Question: I have dynamic input fields generated from a jquery function. There is the ability to add or delete through button clicks these input fields. The fields are populated with data from mysql table. Each populated input has a unique ID fetched from the DB. When adding a new field I am getting the next 'AUTO_INCREMENT' from an ajax request. I am then able to increment +1 but for all fields. I only want to do this for the new fields. If by some reason an insert query transaction is made from another app it will update 'start increment from' field and then update the rest with the correct values (check to see what I mean jsFiddle(<URL>.
The problems is how to put it all together. I just want to follow to able to add a new field and assign it the appropriate next 'person_id' for db insert. <URL>
'''
<script>
$(document).ready(function () {
var $increment_num = $('#increment_num');
var interval = 100; //3000 = 3 seconds
function doAjax() {
$.ajax({
type: 'POST',
url: 'personAutoIncrement.php',
data: $(this).serialize(),
dataType: 'json',
success: function (data) {
var $cloned = $('#input_table tr');
var num = parseInt(data);
$increment_num.val(num);
$cloned.each(function(i){
$(this).find('[name^="increment_id"]').first().val(num+i);
})
},
complete: function (data) {
// Schedule the next
setTimeout(doAjax, interval);
}
});
}
setTimeout(doAjax, interval);
var click_count = 0;
$('#btnAdd').click(function () {
click_count++;
var $clones = $('#input_table tr'),
num = $clones.size() + 1,
next_num = parseInt($clones.last().find('input[name^="increment_id"]').val()) + 1,
$template = $clones.first(),
newSection = $template.clone().attr('id', 'pq_entry_'+num),
ident = 'increment_id_'+num;
person_id = 'person_id_'+num;
person_fname = 'person_fname_'+num;
person_lname = 'person_lname_'+num;
// clear out all sections of new input
newSection.find('input').not('[name^="increment_id"]').val('');
newSection.find('input[name^="increment_id"]').attr({
'id': ident,
'name': ident
}).val(/*next_num*/);
newSection.find('input[name^="person_id"]').attr({
'id': person_id,
'name': person_id
}).val(/*next_num*/);
newSection.find('input[name^="person_fname"]').attr({
'id': person_fname,
'name': person_fname
}).val(/*next_num*/);
$('#input_table').append(newSection);
$('#btnDel').prop('disabled', '');
if (num == 100) $('#btnAdd').prop('disabled', 'disabled');
});
$('#btnDel').click(function () {
var num = $('.clonedSection').length; // how many duplicate input fields we currently have
$('#pq_entry_' + num).remove(); // remove the last element
// enable the "add" button
$('#btnAdd').prop('disabled', '');
// if only one element remains, disable the "remove" button
if (num - 1 == 1) $('#btnDel').prop('disabled', 'disabled');
});
$('#btnDel').prop('disabled', 'disabled');
});
</script>
'''
html
'''
<table>
<thead>
<tr>
<th>ID from DB</th>
<th>First Name</th>
</tr>
</thead>
<tbody id="input_table">
<tr id="pq_entry_1">
<td><input type="text" id="increment_id_1" name="increment_id_1" readonly value="5" /></td>
<td><input type="text" name="first_name" placeholder="First Name" /></td>
</tr>
</tbody>
</table>
<input type='button' id='btnAdd' value='add text box' />
<input type='button' id='btnDel' value='Delete' /></br>
</table>
'''

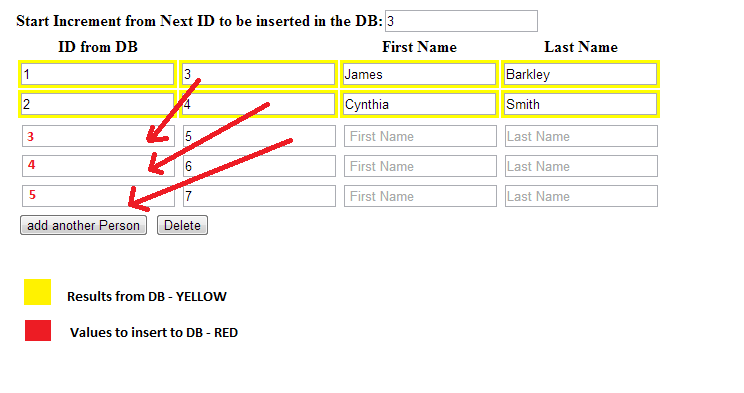
Answer: If I'm not mistaken, you are wanting to know how to increment certain rows, but allow others to be "frozen" (because they are saved to the database). I have changed your code a bit more, here are the important notes:
1. I removed the dynamic name attributes. You don't need to dynamically generate field names, you can just assign data-* attributes to hold the id or refer to tr.find('input[name="person_id"]')
2. Added a data-saved attribute to the tr to know whether or not it should be included in the updated auto increment id or if it should just stay as it is
3. Added a save button next to each row, which as it is just sets the data-saved attribute on the row, you can add an AJAX call to save the record if you want
<URL>
The Javascript:
'''
$(document).ready(function () {
var $increment_num = $('#increment_num');
var interval = 5000; //3000 = 3 seconds
function doAjax() {
$.ajax({
type: 'POST',
url: 'personAutoIncrement.php',
data: $(this).serialize(),
dataType: 'json',
success: function (data) {
var $cloned = $('#input_table tr').not('[data-saved]');
var num = parseInt(data);
$increment_num.val(num);
$cloned.each(function(i){
var $this = $(this);
$this.find('[name^="person_id"]').first().val(num+i);
})
},
complete: function (data) {
// Schedule the next
setTimeout(doAjax, interval);
}
});
}
setTimeout(doAjax, interval);
var click_count = 0;
$('#btnAdd').click(function () {
click_count++;
var $clones = $('#input_table tr'),
num = $clones.size() + 1,
next_num = parseInt($clones.last().find('input[name^="person_id"]').val()) + 1,
$template = $clones.first(),
newSection = $template.clone().attr('id', 'pq_entry_'+num),
person_id = 'person_id_'+num;
person_fname = 'person_fname_'+num;
person_lname = 'person_lname_'+num;
newSection.removeAttr('data-saved');
// clear out all sections of new input
newSection.find('input[type="text"]').val('');
newSection.find('input[name^="person_id"]').attr({
'id': person_id
}).val(next_num);
newSection.find('input[name^="person_fname"]').attr({
'id': person_fname
});
newSection.find('input[type="button"]').attr('data-ident', next_num);
$('#input_table').append(newSection);
$('#btnDel').prop('disabled', '');
if (num == 100) $('#btnAdd').prop('disabled', 'disabled');
});
$('.save-button').click(function(){
var $parent = $(this).parents('.clonedSection')
var id = $parent.find('input[name="person_id"]').val();
// do whatever else here, save to db
$parent.attr('data-saved', '1');
})
$('#btnDel').click(function () {
var num = $('.clonedSection').length; // how many duplicate input fields we currently have
$('#pq_entry_' + num).remove(); // remove the last element
// enable the "add" button
$('#btnAdd').prop('disabled', '');
// if only one element remains, disable the "remove" button
if (num - 1 == 1) $('#btnDel').prop('disabled', 'disabled');
});
$('#btnDel').prop('disabled', 'disabled');
});
'''
The HTML:
'''
<form>
<strong>Start Increment from Next ID to be inserted in the DB:</strong><input id="increment_num" name="increment_num" type="text" /></br>
<table>
<thead>
<tr><th>ID from DB</th><th></th>
<th>First Name</th></tr>
</thead>
<tbody id="input_table" >
<tr id="pq_entry_1" class="clonedSection" data-saved="1">
<td><input type="text" name="person_id" value='1' readonly /></td>
<td><input id="person_fname_1" name="person_fname" placeholder=" First Name" type="text" value='James'/></td>
<td><input type="button" class="save-button" value="Save" />
</tr>
<tr id="pq_entry_2" class="clonedSection" >
<td><input type="text" name="person_id" value='2' readonly /></td>
<td><input id="person_fname_2" name="person_fname" placeholder=" First Name" type="text" value='Cynthia'/></td>
<td><input type="button" class="save-button" value="Save" />
</tr>
</tbody>
</table>
<input type='button' id='btnAdd' value='add another Person' />
<input type='button' id='btnDel' value='Delete' /></br>
</form>
'''
Having said all of that, I probably would approach this differently by having a hidden element:
'<input type="hidden" name="person_id" value="1" />'
That when a new row was generated was nullified:
'<input type="hidden" name="person_id" value="" />'
Then in my PHP, I would allow MySQL to handle auto incrementing the id in a manner like this:
'''
<?php
$params = $_POST;
if(is_numeric($params['person_id'])){
$sql = sprintf('UPDATE person SET fname = "%s", lname = "%s" WHERE person_id = %u LIMIT 1',
mysql_real_escape_string($params['fname']),
mysql_real_escape_string($params['lname']),
intval($params['person_id'])
);
} else {
// the NULL tells MySQL to select the correct next increment id automatically
$sql = sprintf('INSERT INTO person (id, fname, lname) VALUES (NULL, "%s", "%s")',
mysql_real_escape_string($params['fname']),
mysql_real_escape_string($params['lname']);
);
}
?>
'''